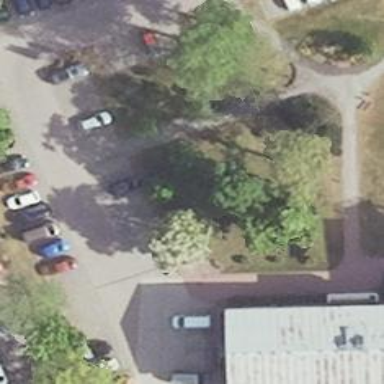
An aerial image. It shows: Parking area with asphalt surface.